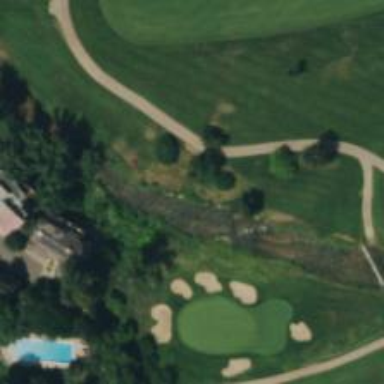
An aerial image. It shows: Well-maintained path primarily used as golf cart path.